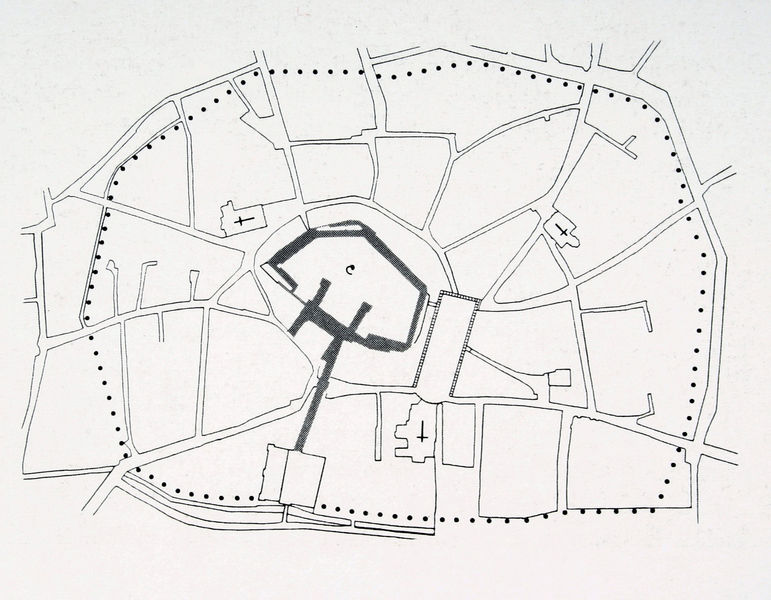
Titel: Plan der Gesamtanlage
Standort: Vigevano
Institution: Castello di Vigevano
Schlagwörter: weiß, fluss, stadt, schwarz, strasse, säulen, zeichnung, anlage, gebäude, haus, alt, kirche, wege, drei, umrisse, ort, mauer, grenze, linien, naiv, markt, platz, kirchen, straßen, punkte, burg, kreuz, dom, linie, festung, gassen, schwarzweiss, friedhof, karte, kreuze, alleen, mauern, stadtmauer, marktplatz, plan, zentrum, kreisförmig, pfeil, verlauf, bauten, umfassung, grundriss, kriche, lageplan, stadtplan, innenstadt, viertel, stadtkern, als, kichen, sackgasse, straßenplan, nstadtplan, pünkte, zeichnung7, srassenplan, stichstraßen, friedhöfe, mrakt, sstematisch, carcassonne